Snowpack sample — Snodgrass Mountain, Crested Butte, Colorado (2/4/25, 12:06 PM MST)
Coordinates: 38.923, -106.968
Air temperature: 35 °F
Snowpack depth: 80 cm
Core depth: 80 cm
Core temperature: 32 °F
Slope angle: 14°, slope face: 78°
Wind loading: low
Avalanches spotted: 0
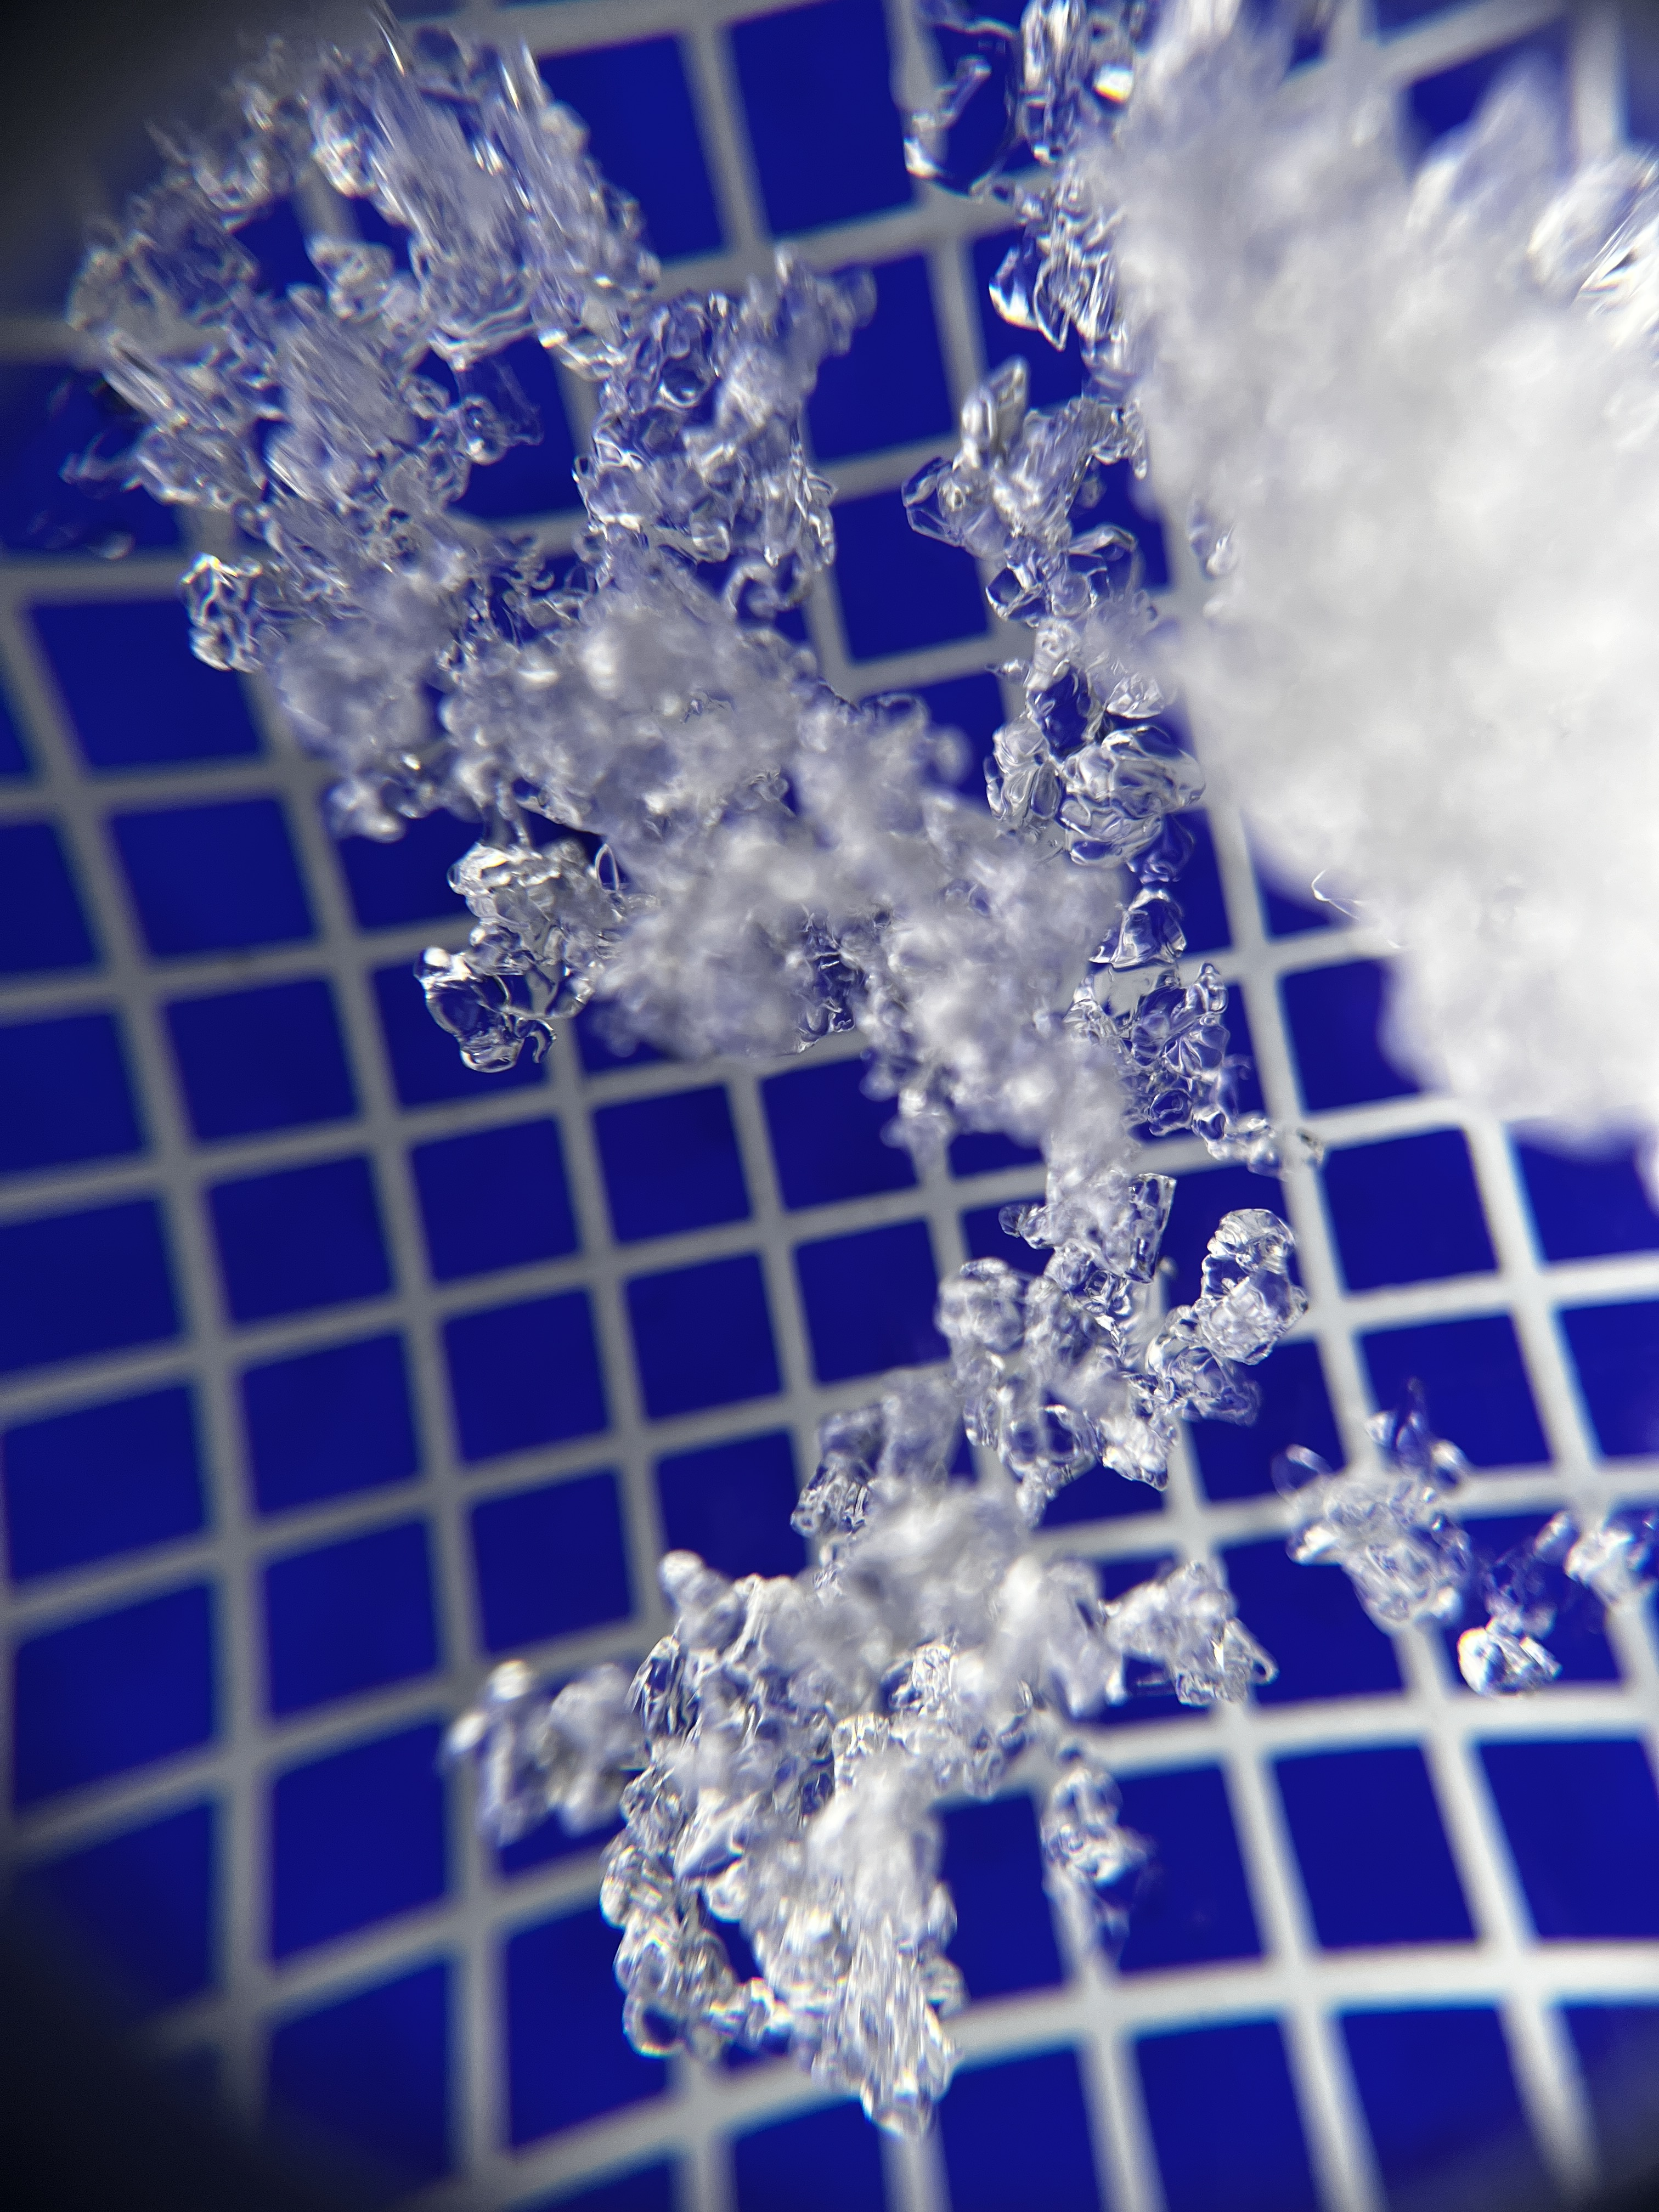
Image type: magnified_profile
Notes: No avalanches nearby, unusually warm weather for the last month reported by residents, Collected 25 yards from treeline